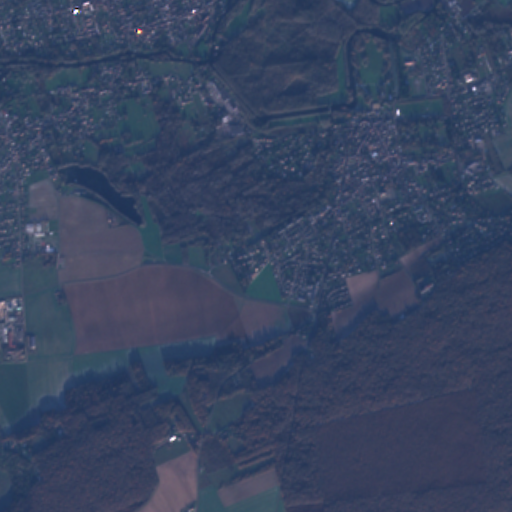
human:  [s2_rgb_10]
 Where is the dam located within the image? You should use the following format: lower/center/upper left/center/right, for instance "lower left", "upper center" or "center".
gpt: The dam is located in the upper center of the image.
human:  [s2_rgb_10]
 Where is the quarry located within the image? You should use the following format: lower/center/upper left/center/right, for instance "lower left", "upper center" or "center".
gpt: The quarry is located in the upper right of the image.
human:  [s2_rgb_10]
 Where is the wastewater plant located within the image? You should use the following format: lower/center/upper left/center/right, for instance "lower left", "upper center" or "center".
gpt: The wastewater plant is located in the upper right of the image.
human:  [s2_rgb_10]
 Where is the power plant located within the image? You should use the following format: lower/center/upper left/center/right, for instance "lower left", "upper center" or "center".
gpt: There is no power plant in the image.